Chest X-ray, PA view. Patient: 44 years old, sex M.
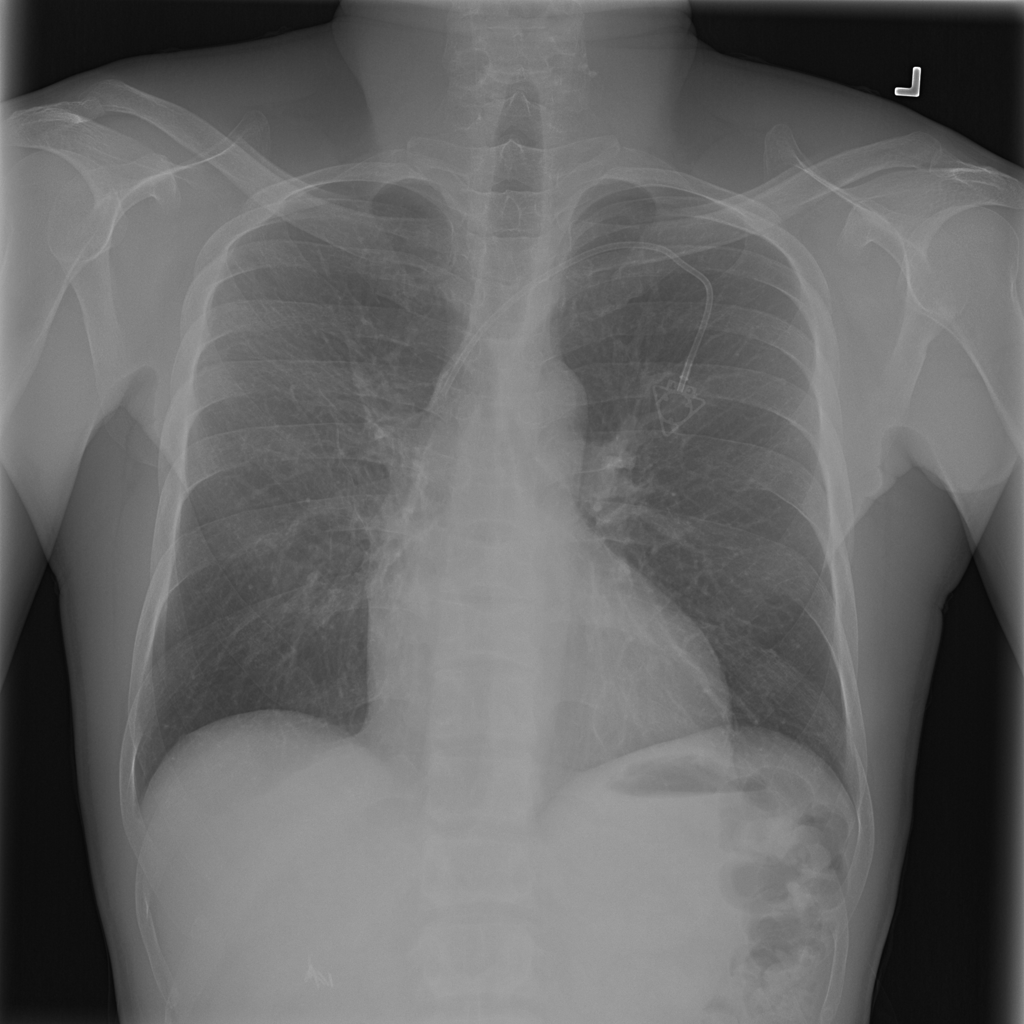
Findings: No Finding